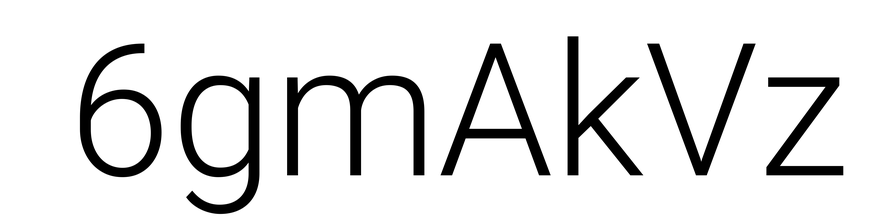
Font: Roboto_Light